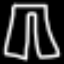
Label: pants